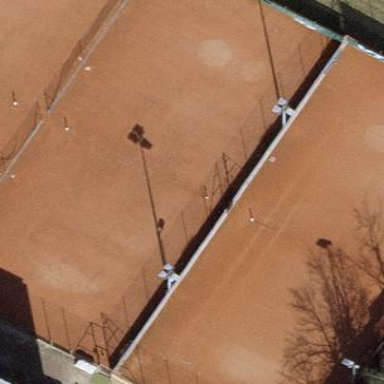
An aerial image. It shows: Clay tennis court on pitch.